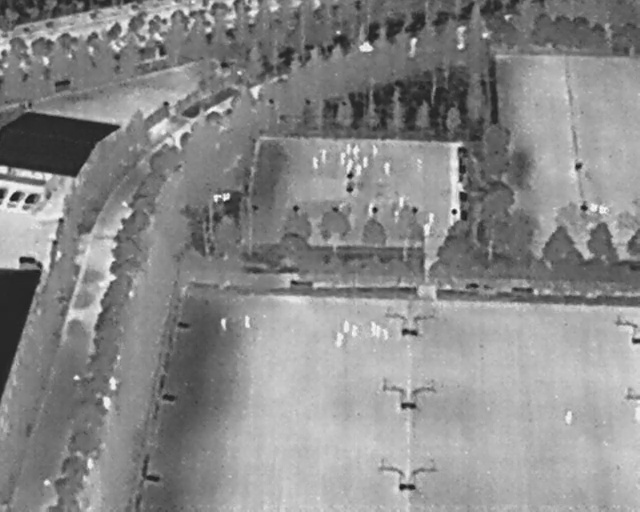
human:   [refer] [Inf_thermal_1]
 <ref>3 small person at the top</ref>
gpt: <box>[[53, 28, 55, 29, 2], [54, 28, 56, 30, 2], [57, 28, 59, 30, 2]]</box>

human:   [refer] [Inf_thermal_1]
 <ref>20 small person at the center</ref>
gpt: <box>[[33, 62, 35, 63, 2], [37, 62, 39, 63, 2], [51, 65, 54, 67, 2], [52, 62, 54, 64, 2], [54, 63, 56, 65, 2], [57, 63, 59, 64, 2], [58, 63, 60, 65, 2], [59, 64, 61, 65, 2], [65, 43, 67, 45, 2], [66, 41, 68, 43, 2], [61, 38, 63, 39, 2], [56, 40, 59, 41, 2], [48, 31, 50, 32, 2], [49, 29, 51, 31, 2], [52, 30, 54, 31, 2], [53, 31, 55, 32, 2], [53, 32, 55, 33, 2], [56, 30, 57, 32, 2], [54, 32, 56, 33, 2], [59, 32, 61, 33, 2]]</box>